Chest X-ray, PA view. Patient: 24 years old, sex M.
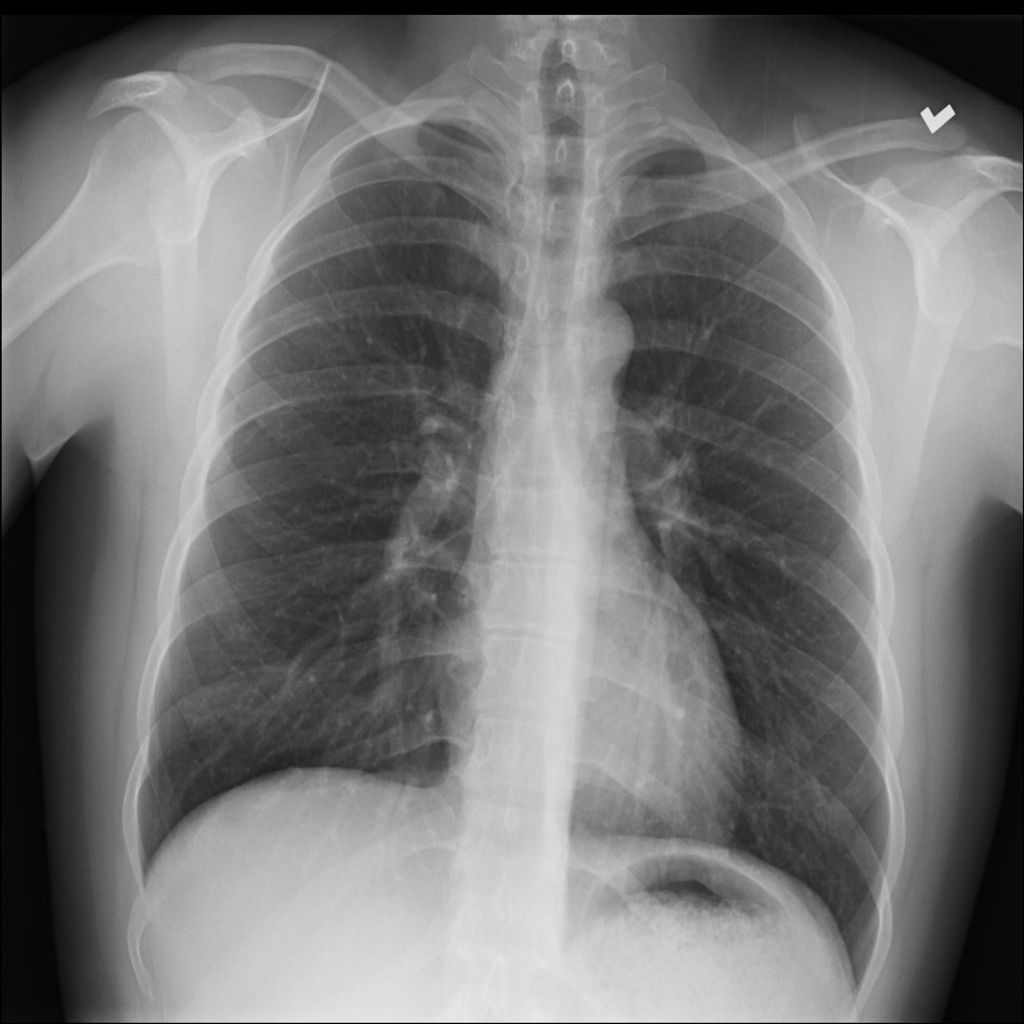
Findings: No Finding